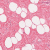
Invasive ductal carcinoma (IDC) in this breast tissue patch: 0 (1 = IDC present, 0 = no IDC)